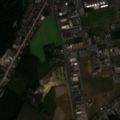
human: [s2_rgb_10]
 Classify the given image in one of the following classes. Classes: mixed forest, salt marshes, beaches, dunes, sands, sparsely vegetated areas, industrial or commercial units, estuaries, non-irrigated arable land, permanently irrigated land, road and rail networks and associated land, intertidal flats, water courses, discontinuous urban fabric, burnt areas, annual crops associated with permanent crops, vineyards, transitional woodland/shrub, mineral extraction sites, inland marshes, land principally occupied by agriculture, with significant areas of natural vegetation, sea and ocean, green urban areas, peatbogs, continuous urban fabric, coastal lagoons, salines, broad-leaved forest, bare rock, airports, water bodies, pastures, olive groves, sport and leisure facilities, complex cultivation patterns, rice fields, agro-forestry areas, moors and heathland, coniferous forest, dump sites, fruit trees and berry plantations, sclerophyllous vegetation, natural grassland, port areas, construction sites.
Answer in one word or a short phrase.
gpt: discontinuous urban fabric, industrial or commercial units, complex cultivation patterns, broad-leaved forest